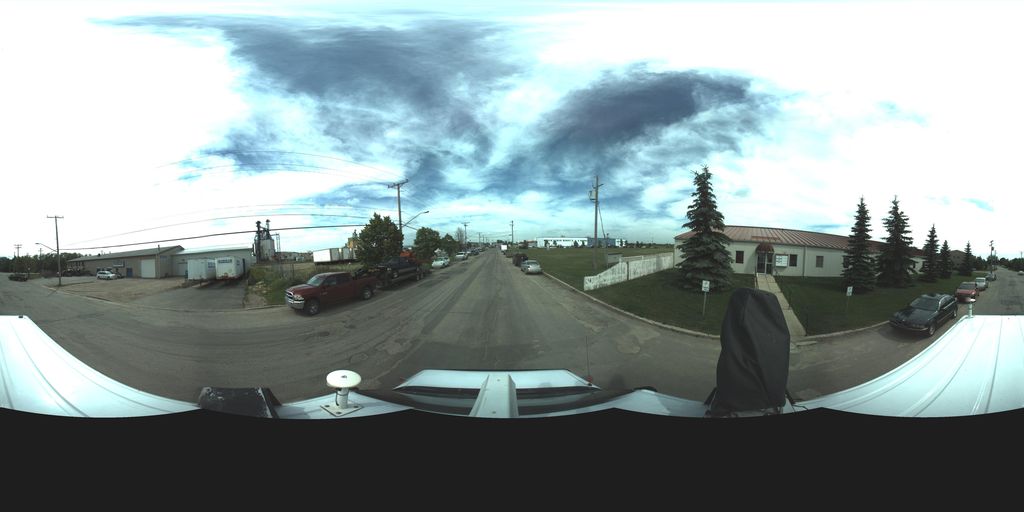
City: saskatoon